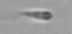
Label: flagellate_morphotype3